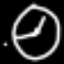
Label: clock